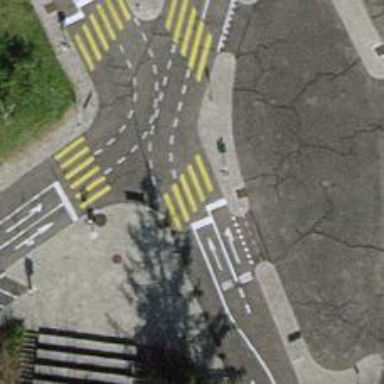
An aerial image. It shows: Uncontrolled footway crossing with markings.